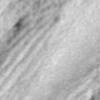
Label: no_change